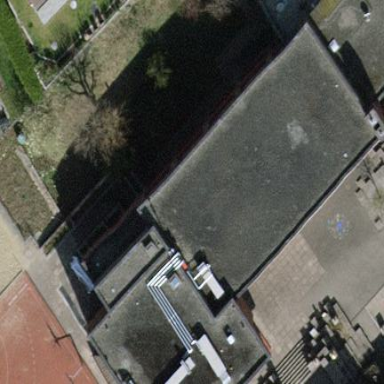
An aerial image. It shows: School building.